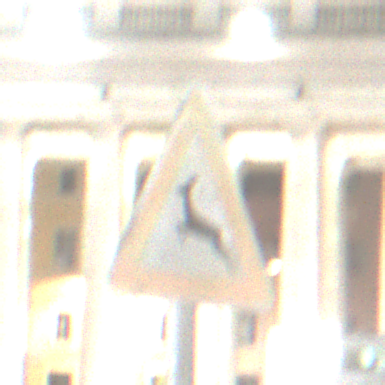
Verkehrszeichen: WildwechselRechts
Umgebung: Outdoor, Urban
Tageszeit: Night
Wetter: PartlyCloudy
Licht: Artificial
Jahreszeit: NotSpecified
Kontrast: HighContrast